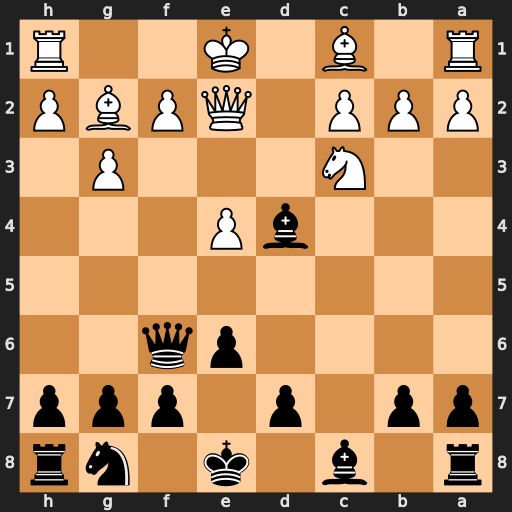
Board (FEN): r1b1k1nr/pp1p1ppp/4pq2/8/3bP3/2N3P1/PPP1QPBP/R1B1K2R
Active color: b
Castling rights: KQkq
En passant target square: -
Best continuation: Bxc3+ bxc3 Qxc3+ Qd2 Qxa1